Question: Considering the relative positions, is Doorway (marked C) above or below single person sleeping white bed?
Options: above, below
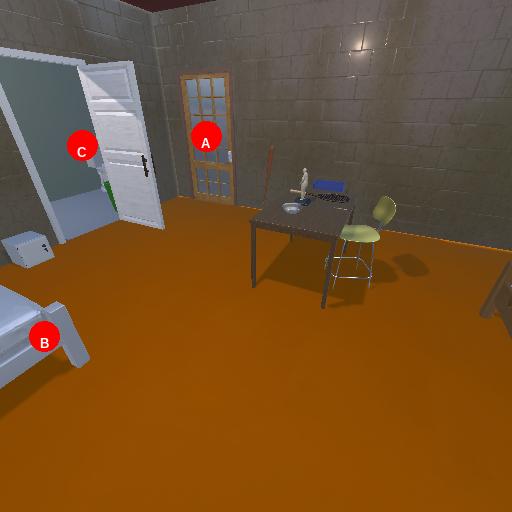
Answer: above